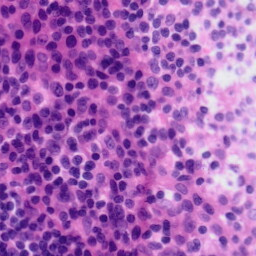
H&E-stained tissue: Tonsil